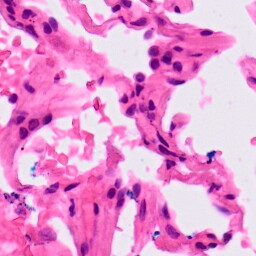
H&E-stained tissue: Lung